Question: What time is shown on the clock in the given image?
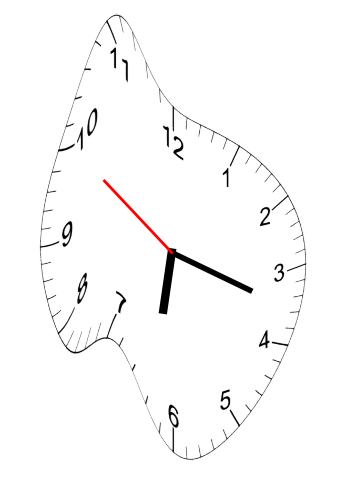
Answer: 06:17:50